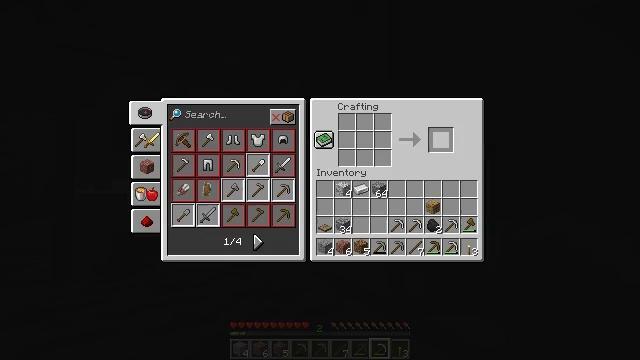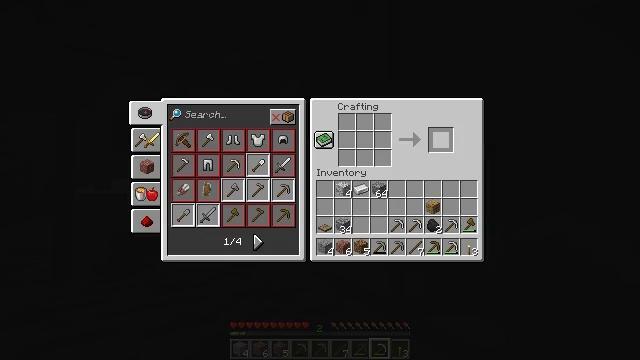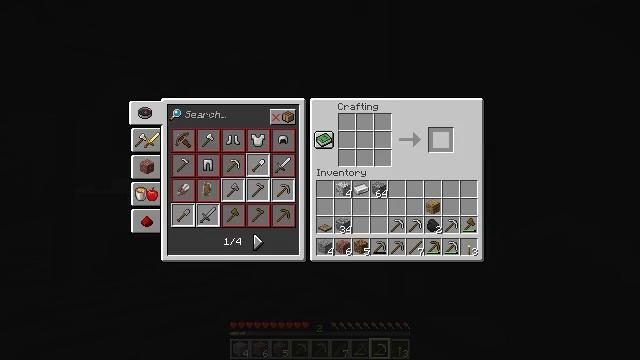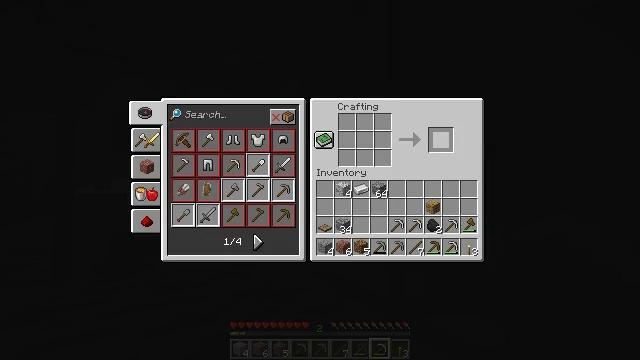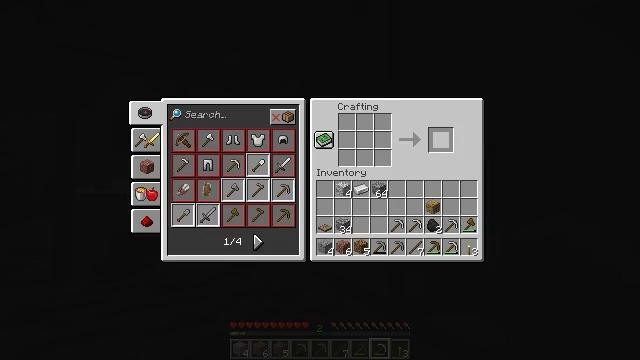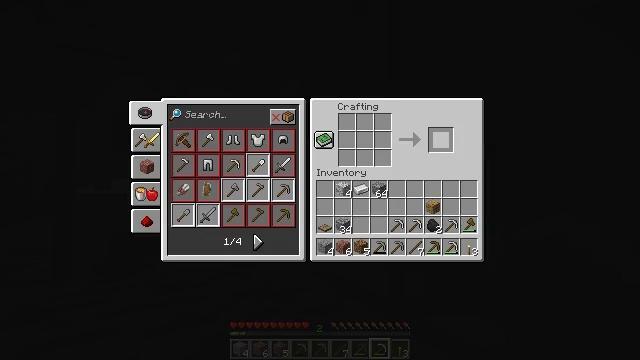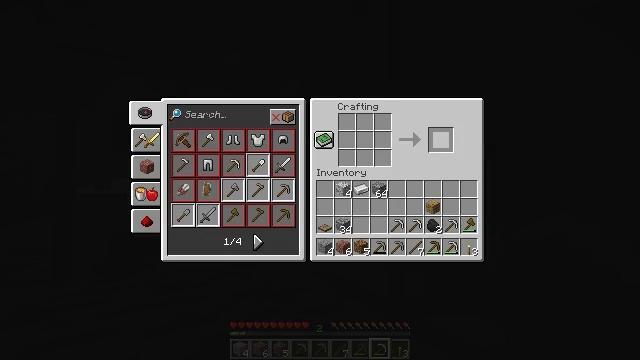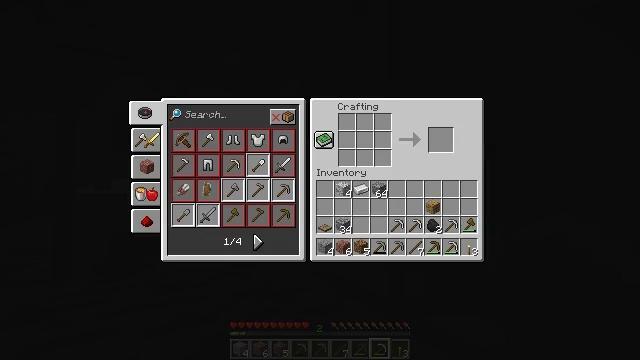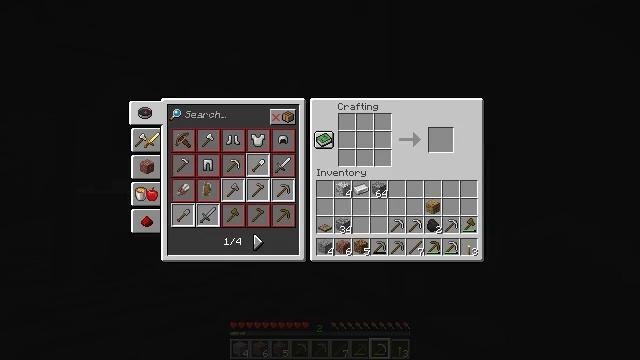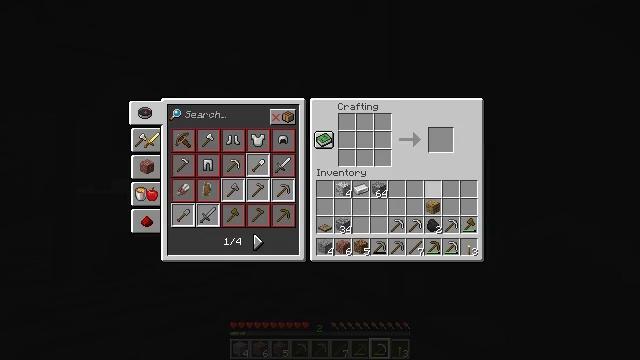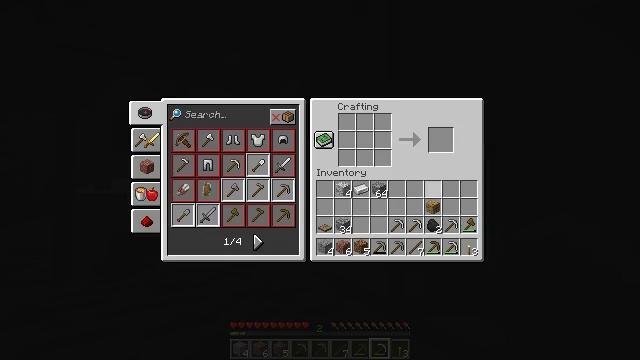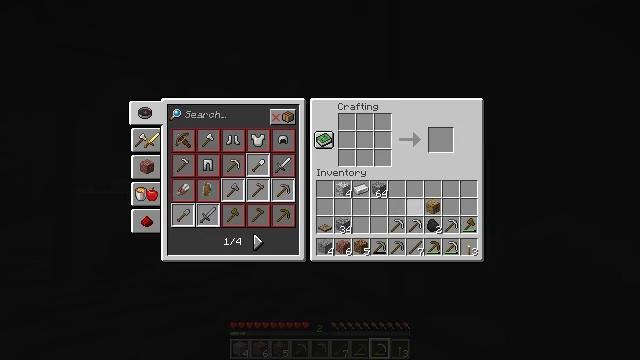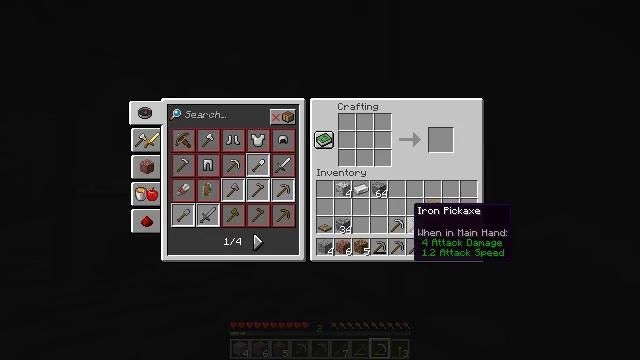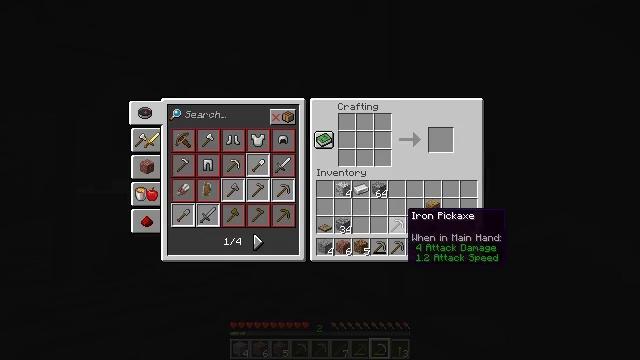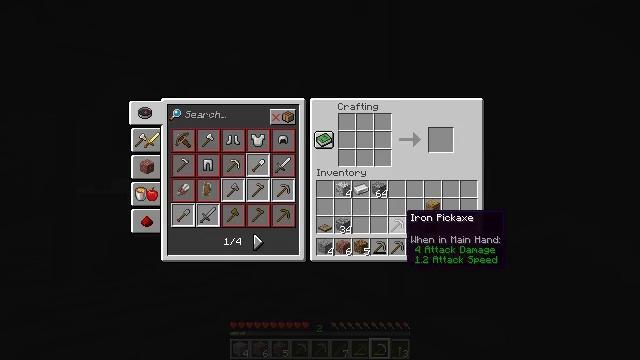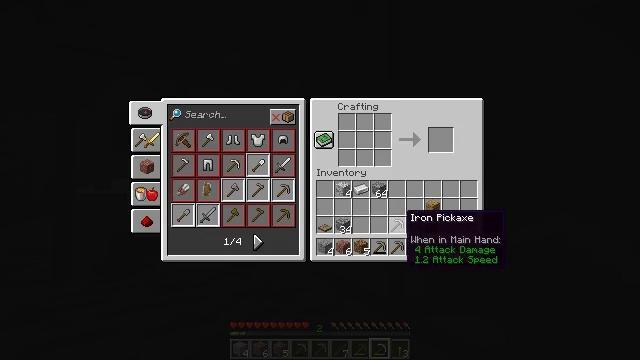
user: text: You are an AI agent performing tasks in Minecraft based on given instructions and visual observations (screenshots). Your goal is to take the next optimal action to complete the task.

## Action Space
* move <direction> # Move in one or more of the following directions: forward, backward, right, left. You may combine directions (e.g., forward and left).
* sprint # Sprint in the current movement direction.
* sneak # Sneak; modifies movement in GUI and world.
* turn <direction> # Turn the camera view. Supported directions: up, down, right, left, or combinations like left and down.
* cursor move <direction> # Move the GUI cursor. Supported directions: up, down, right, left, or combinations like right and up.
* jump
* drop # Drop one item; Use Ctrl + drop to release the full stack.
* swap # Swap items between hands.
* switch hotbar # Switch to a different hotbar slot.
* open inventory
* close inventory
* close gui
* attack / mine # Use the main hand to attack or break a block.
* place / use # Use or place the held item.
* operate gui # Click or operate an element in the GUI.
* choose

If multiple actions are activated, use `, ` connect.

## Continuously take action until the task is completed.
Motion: motion action
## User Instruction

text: Get the oak trapdoor back into your inventory.
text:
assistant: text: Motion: sneak, open gui
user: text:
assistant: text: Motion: no_op
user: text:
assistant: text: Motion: no_op
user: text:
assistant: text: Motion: no_op
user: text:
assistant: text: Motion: no_op
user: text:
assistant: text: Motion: no_op
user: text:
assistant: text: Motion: cursor move down
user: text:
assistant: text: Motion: cursor move down
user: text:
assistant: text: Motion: cursor move down
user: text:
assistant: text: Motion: cursor move down
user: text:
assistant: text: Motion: cursor move left and down
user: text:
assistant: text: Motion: cursor move left and down
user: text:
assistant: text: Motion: no_op
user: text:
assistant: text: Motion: no_op
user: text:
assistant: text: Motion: no_op
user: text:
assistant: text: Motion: no_op
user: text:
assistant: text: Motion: no_op
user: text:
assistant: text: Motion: no_op
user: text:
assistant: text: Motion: cursor move left
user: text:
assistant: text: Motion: no_op
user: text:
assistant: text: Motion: no_op
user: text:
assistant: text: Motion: cursor move left
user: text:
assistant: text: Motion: turn left, close gui
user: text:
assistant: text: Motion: turn left, open inventory
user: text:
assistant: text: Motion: turn left, open inventory
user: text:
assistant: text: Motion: turn left and up
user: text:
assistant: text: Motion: turn left and up
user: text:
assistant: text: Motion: turn left and up
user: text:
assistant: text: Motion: turn up
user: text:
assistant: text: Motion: no_op